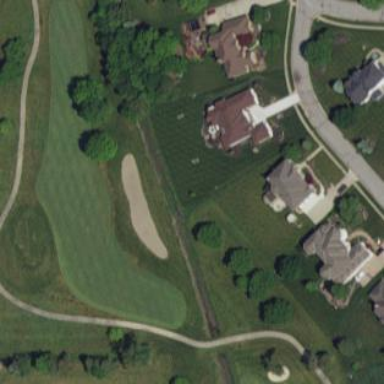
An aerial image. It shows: Grassy area designated as golf fairway.